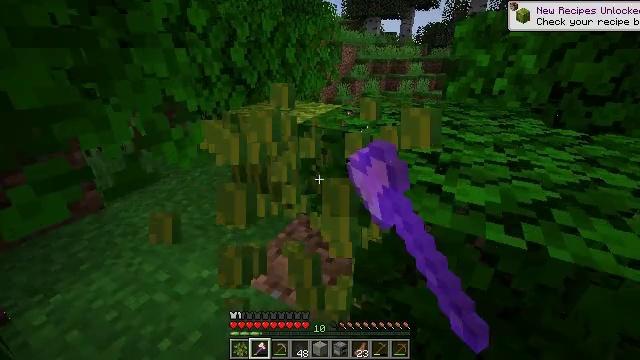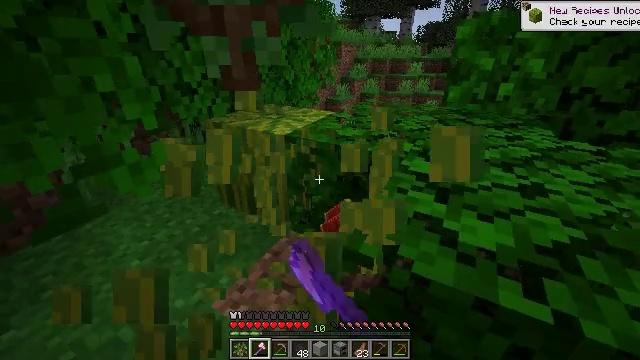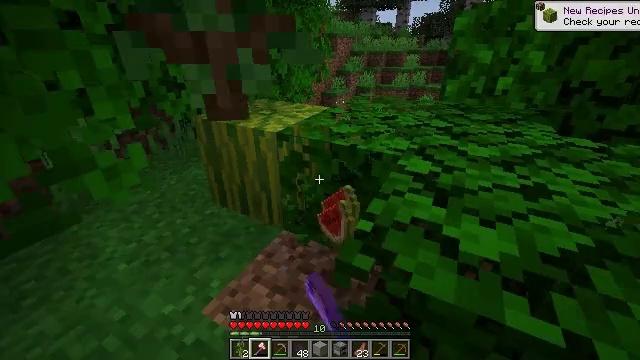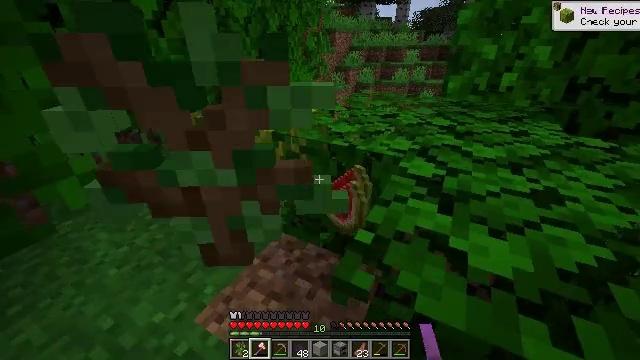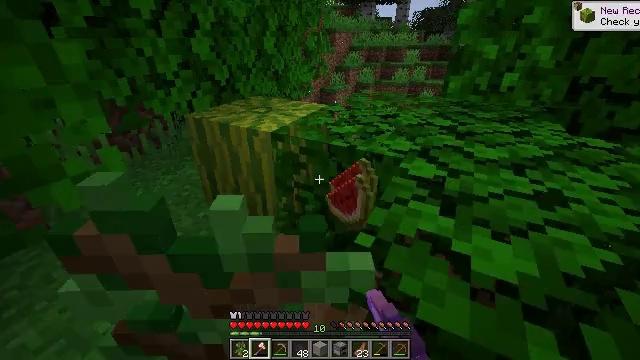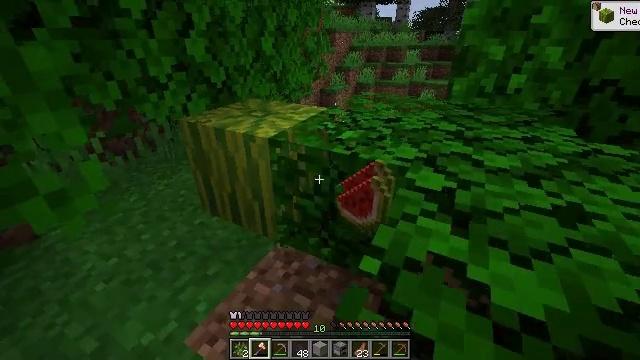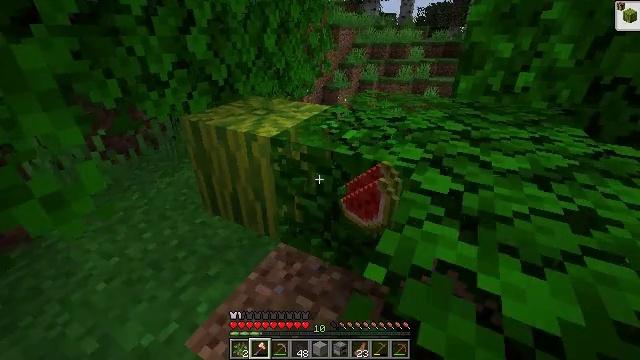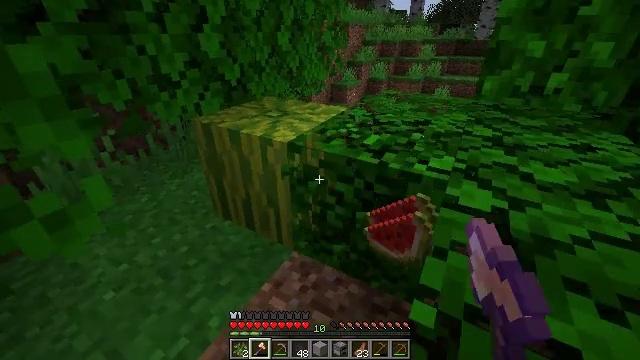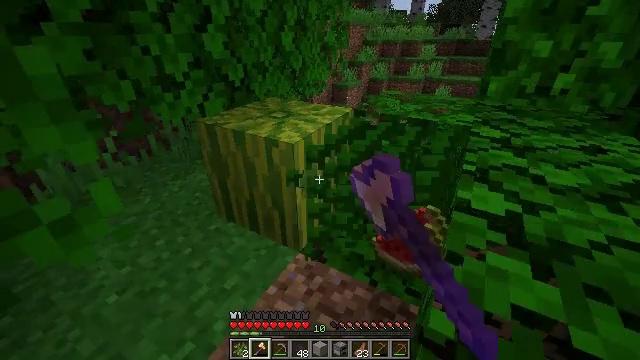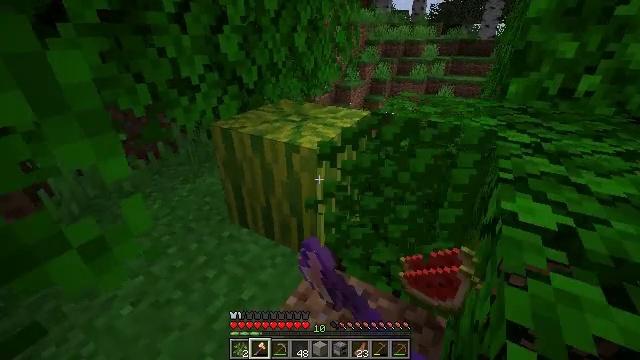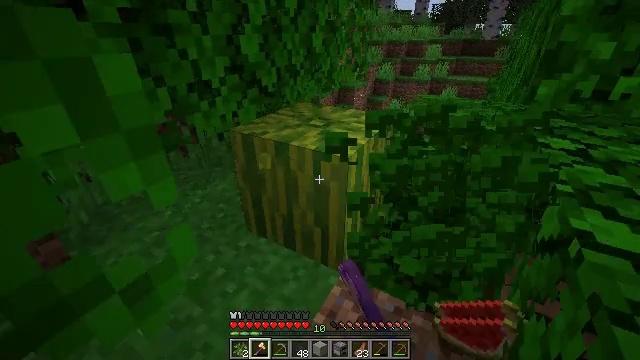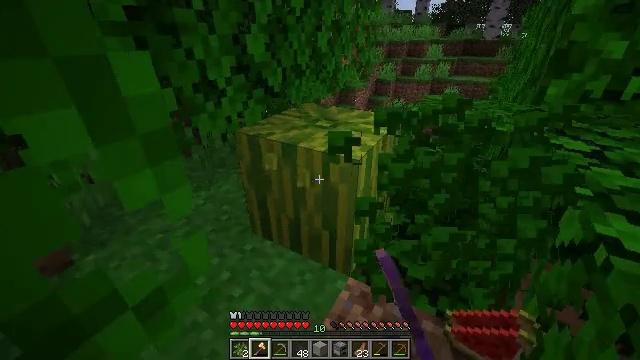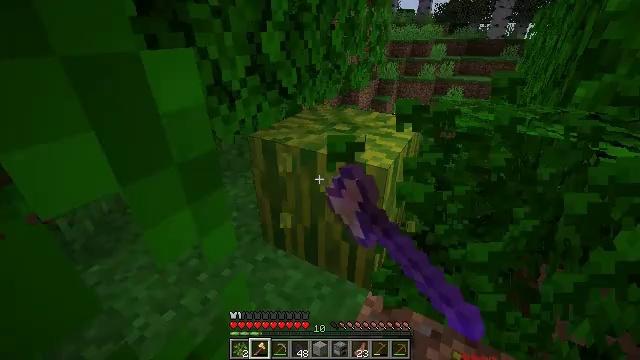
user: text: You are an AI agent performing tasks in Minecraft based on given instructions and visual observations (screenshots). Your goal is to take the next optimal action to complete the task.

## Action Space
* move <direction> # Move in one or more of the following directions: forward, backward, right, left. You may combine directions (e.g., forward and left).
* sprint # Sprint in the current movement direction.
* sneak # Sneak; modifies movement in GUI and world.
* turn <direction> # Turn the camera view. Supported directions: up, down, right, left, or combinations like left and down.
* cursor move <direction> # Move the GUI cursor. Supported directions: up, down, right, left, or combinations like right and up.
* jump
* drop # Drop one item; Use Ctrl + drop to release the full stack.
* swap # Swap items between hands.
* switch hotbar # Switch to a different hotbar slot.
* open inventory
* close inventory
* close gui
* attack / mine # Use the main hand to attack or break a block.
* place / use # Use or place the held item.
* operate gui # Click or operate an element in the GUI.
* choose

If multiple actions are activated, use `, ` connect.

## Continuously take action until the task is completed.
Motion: motion action
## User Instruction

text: Mine oak leaves.
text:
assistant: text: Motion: move forward, attack / mine
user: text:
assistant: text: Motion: turn down, attack / mine
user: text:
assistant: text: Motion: attack / mine
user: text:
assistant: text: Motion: attack / mine
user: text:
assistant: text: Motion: move forward, attack / mine
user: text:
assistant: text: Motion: move forward, attack / mine
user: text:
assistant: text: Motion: move forward, turn left, attack / mine
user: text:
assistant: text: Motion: move forward, attack / mine
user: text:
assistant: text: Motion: move forward and move left, attack / mine
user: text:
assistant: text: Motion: move forward and move left, attack / mine
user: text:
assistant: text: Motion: move forward and move left, attack / mine
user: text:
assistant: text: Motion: move forward and move left, attack / mine
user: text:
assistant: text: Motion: attack / mine